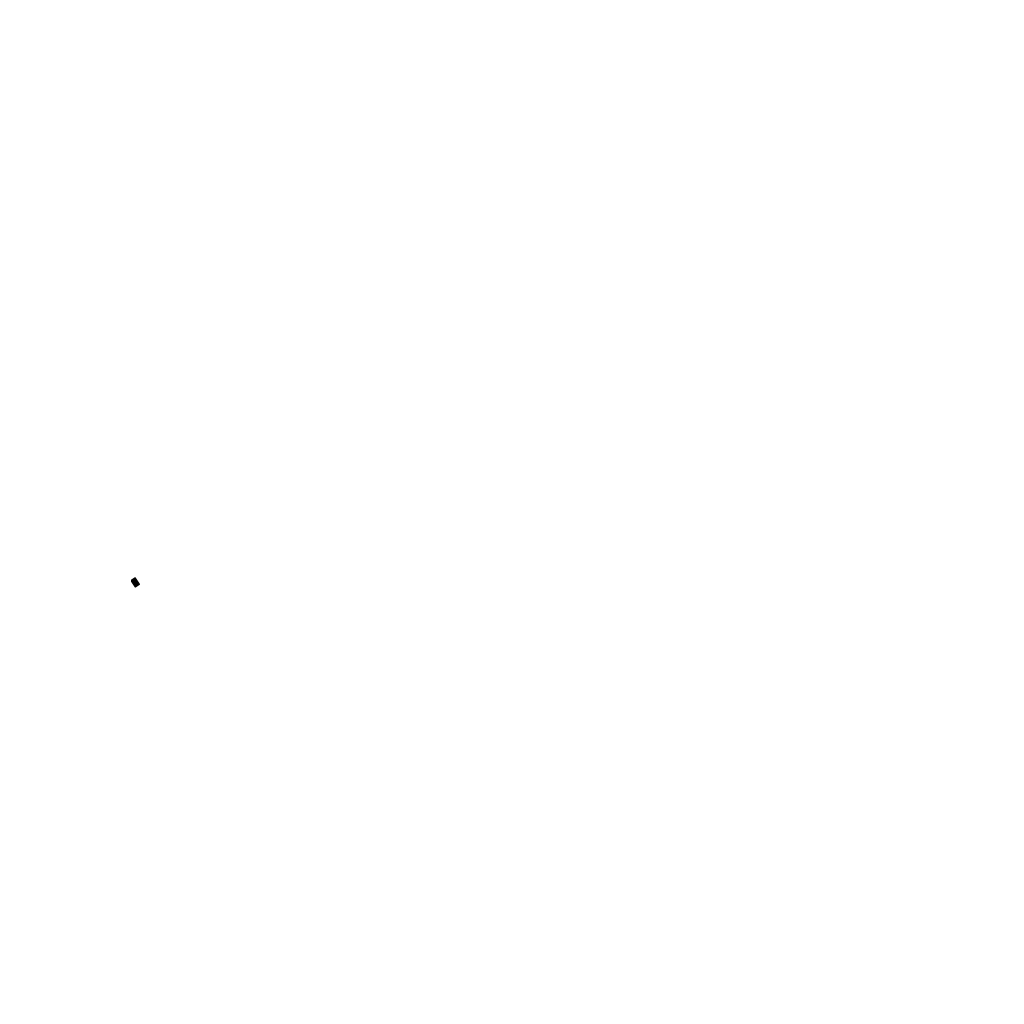
Tags: overhead vector_map, recreation, residential, individual_rise, density_2, Building, 1.0 km²